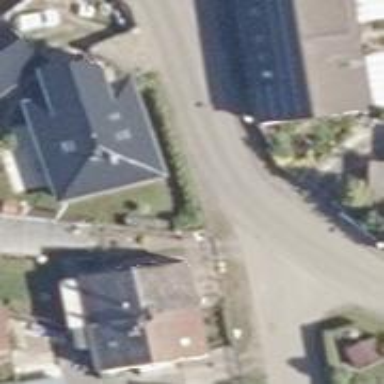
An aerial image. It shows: Residential road with sidewalk on the left side.